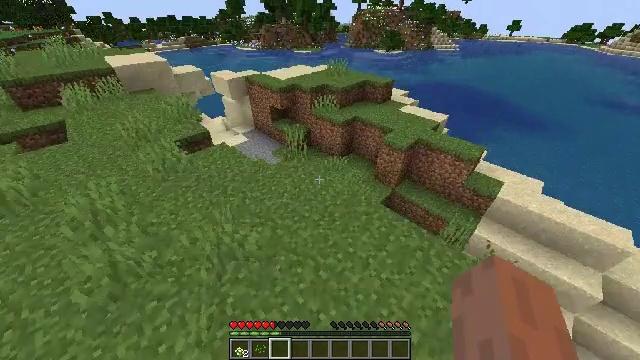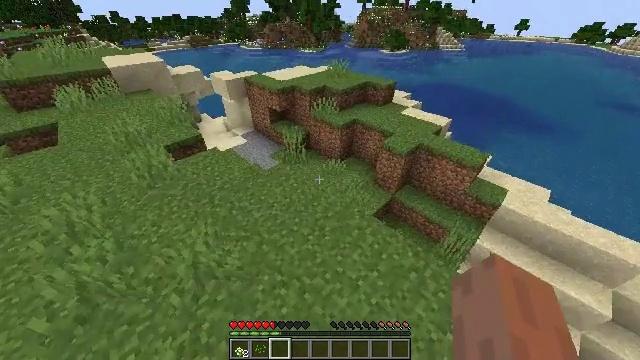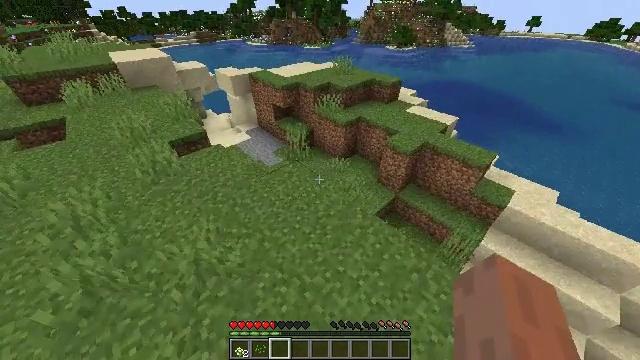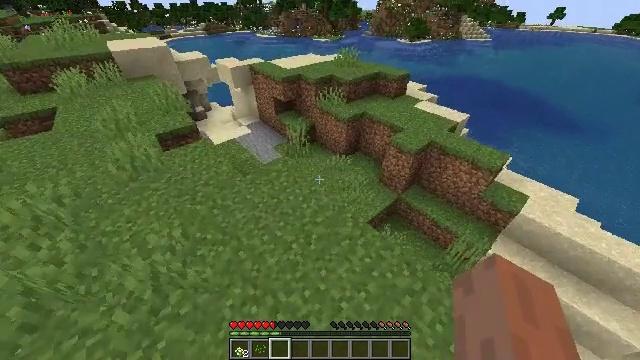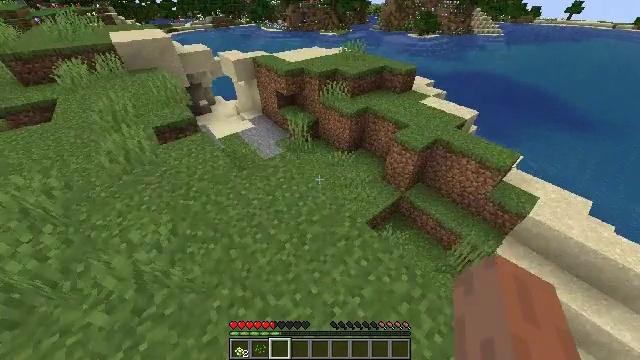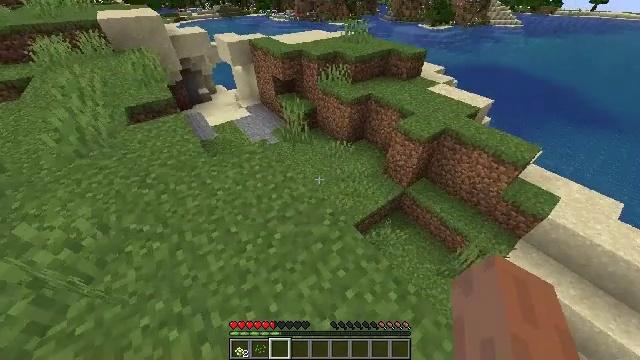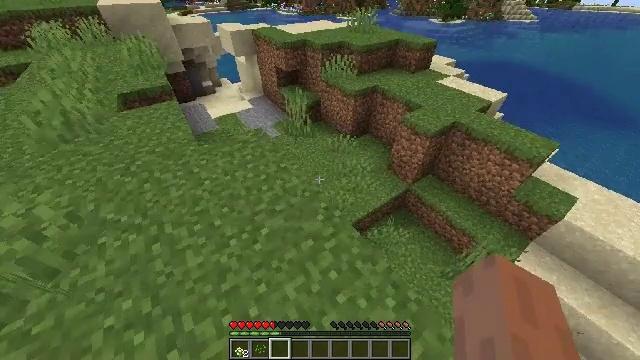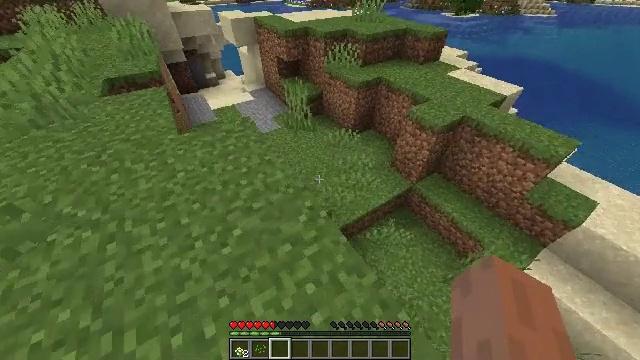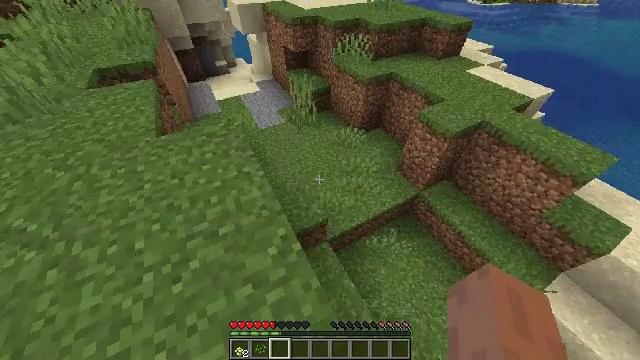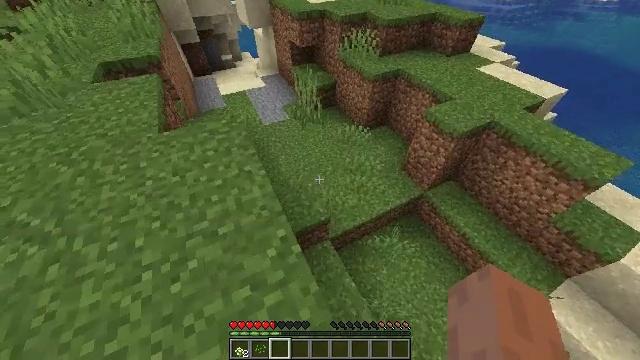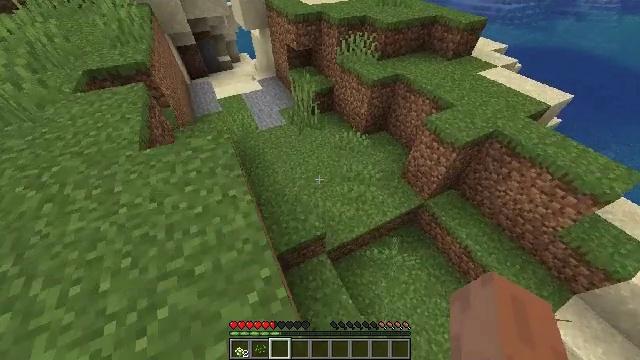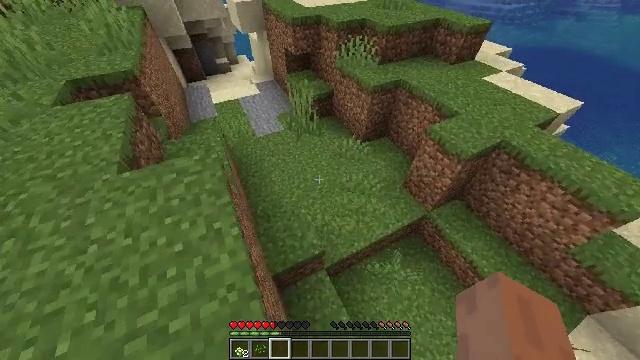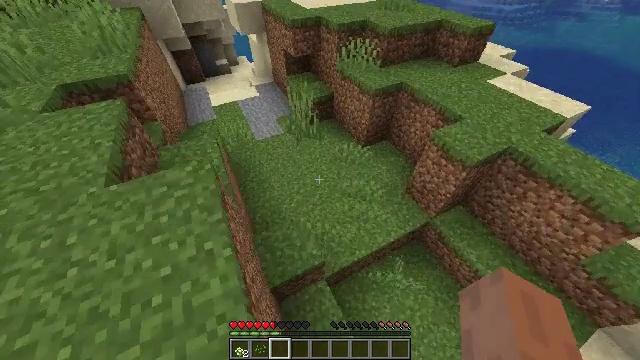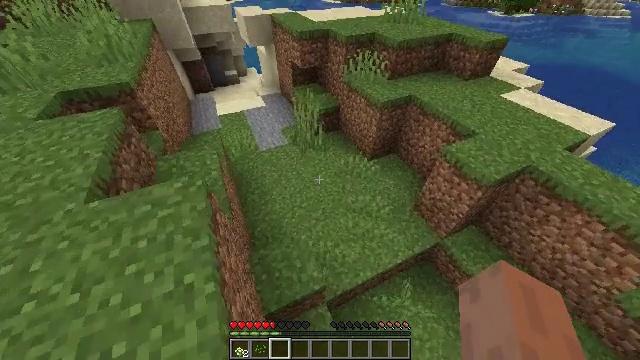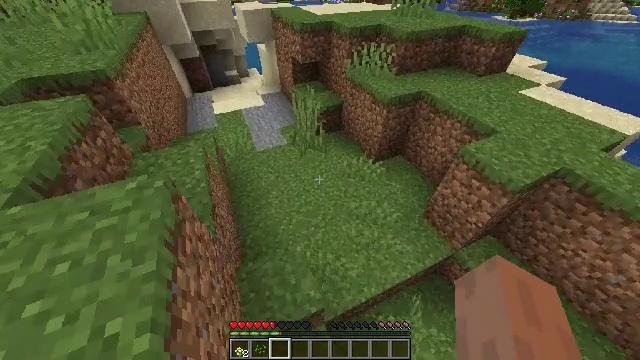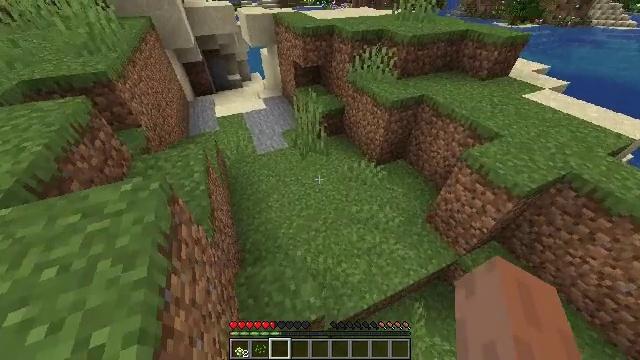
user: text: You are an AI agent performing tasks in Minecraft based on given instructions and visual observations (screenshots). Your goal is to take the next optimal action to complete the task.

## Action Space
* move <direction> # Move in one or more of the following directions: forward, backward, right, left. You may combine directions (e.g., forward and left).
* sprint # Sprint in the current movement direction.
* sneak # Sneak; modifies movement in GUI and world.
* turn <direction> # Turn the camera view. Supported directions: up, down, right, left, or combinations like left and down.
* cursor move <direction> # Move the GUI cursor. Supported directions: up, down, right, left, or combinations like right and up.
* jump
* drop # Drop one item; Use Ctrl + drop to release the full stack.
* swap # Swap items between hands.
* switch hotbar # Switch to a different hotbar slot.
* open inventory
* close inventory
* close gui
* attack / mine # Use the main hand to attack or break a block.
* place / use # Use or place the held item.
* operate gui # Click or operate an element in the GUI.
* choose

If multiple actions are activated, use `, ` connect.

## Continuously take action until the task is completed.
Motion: motion action
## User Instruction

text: Harvest seagrass from the waterbed.
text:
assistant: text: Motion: move forward and move right, sprint, turn left
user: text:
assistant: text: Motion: move forward and move right, sprint, turn left
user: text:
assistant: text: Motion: move forward and move right, sprint, turn left and down
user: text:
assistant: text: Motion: move forward and move right, sprint, turn left and down
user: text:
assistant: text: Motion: move forward and move right, sprint, turn left and down
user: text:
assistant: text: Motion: move forward, sprint, turn left
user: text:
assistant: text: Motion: move forward, sprint, turn left and down
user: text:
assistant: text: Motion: move forward, sprint, turn left and down
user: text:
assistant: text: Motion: move forward, sprint, turn left and down
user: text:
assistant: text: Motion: move forward, sprint
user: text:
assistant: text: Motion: move forward, sprint
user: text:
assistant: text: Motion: move forward, sprint
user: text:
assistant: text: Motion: move forward, sprint, turn left and up
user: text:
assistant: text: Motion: move forward, sprint
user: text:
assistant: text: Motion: move forward, sprint, turn up
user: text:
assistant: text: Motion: move forward, sprint, turn up
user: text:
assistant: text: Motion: move forward, sprint, turn right and up
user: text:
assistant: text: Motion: move forward, sprint
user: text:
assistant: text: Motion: move forward, sprint, turn up
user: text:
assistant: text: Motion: move forward, sprint, turn left and up
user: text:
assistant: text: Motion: move forward, sprint, turn left and up
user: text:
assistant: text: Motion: move forward, sprint
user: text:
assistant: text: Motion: move forward, sprint
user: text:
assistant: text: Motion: move forward, sprint, turn right and up
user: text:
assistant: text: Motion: move forward, sprint
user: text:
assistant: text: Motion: move forward, sprint
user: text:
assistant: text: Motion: move forward, sprint, turn left and up
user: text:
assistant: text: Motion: move forward, sprint, turn left and up
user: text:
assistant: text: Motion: move forward, turn left
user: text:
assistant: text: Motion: move forward